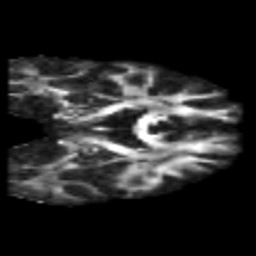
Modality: FA
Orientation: coronal
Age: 43
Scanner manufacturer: philips
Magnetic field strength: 3 T
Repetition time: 8.6 s
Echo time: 0.127 s